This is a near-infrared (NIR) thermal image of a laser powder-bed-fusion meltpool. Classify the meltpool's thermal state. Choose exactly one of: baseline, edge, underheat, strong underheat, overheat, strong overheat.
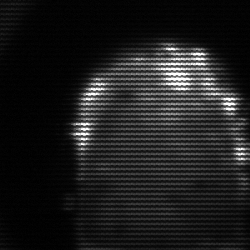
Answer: baseline